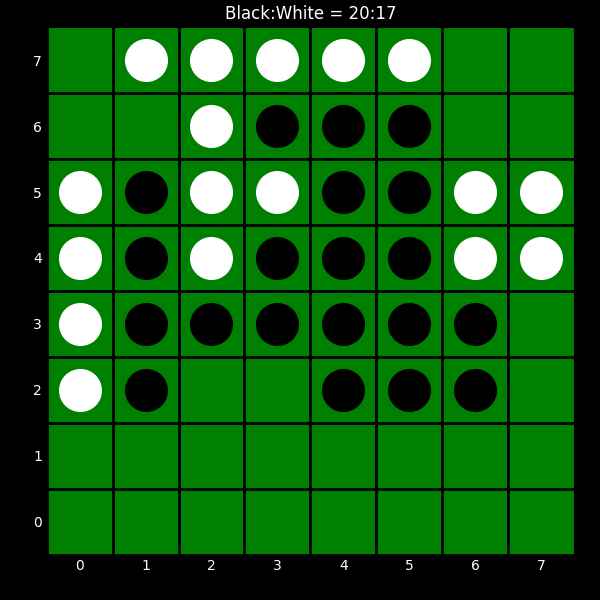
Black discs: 20
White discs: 17